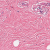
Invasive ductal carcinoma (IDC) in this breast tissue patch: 0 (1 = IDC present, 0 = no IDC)